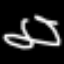
Label: squiggle